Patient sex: F
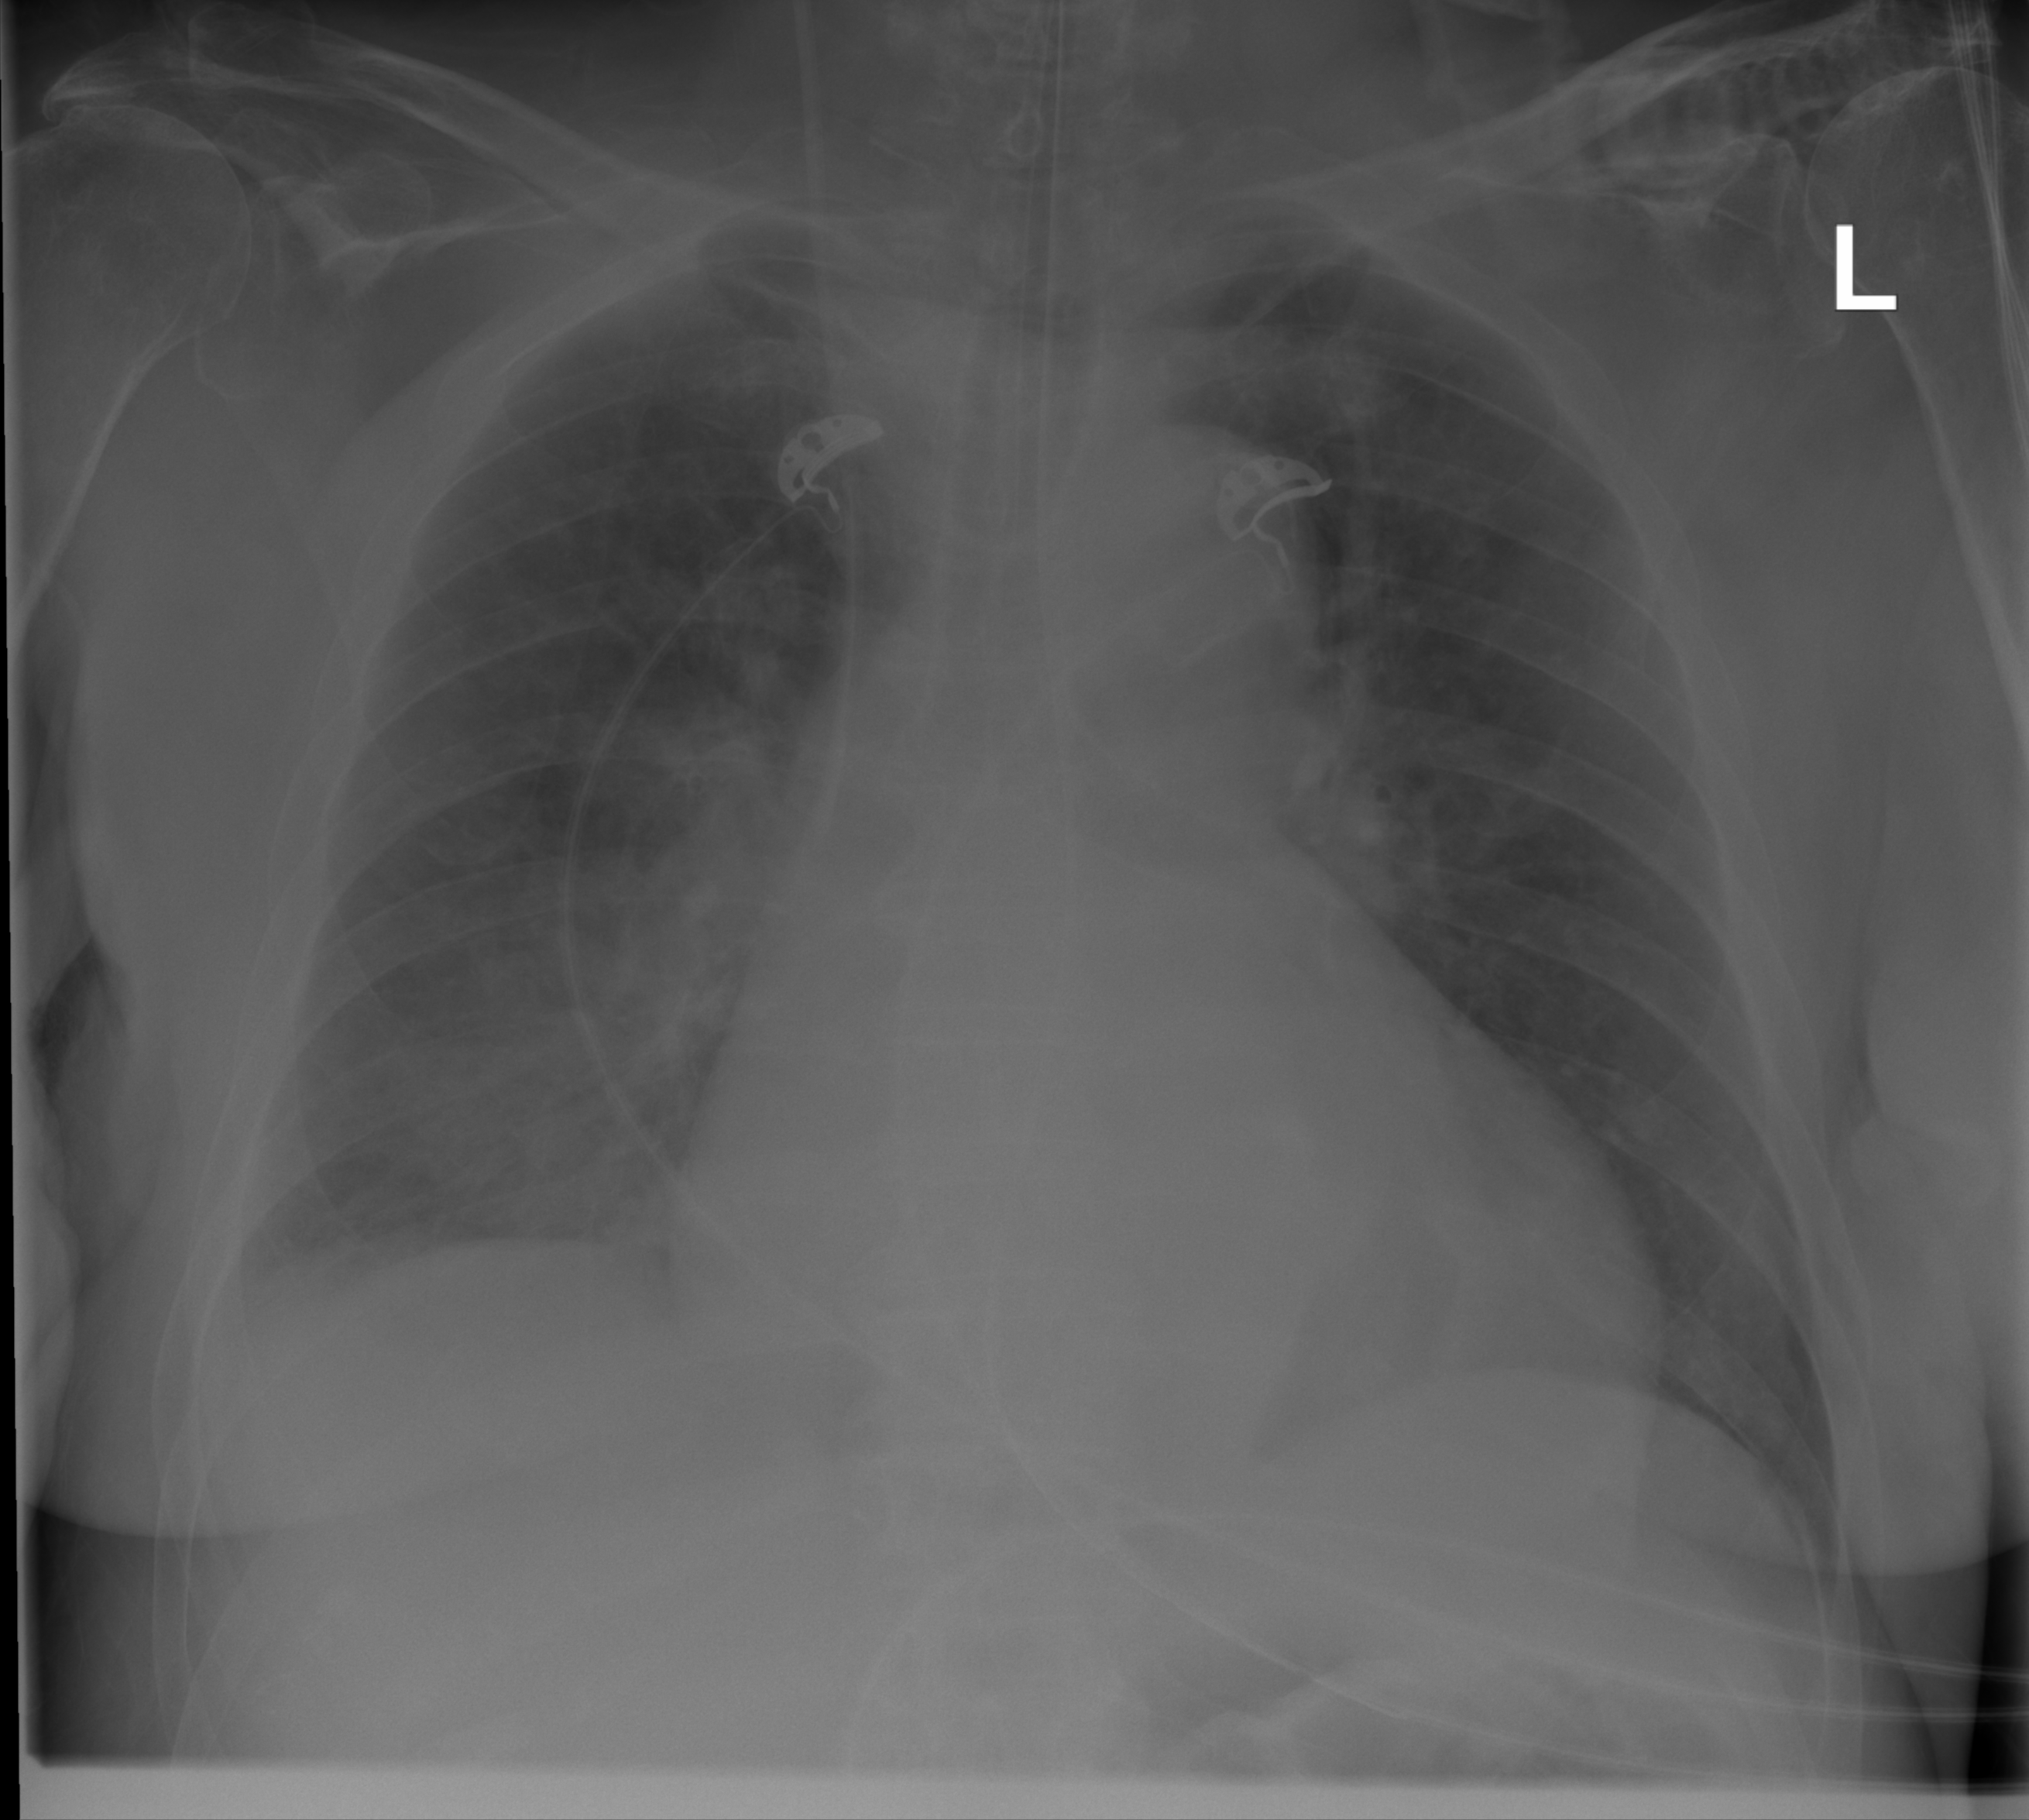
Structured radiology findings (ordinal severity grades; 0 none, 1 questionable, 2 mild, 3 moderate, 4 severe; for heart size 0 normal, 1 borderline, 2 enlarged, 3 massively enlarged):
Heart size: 2
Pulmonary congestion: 0
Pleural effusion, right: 0
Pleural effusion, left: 0
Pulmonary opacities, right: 2
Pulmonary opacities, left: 0
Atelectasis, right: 2
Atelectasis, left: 0